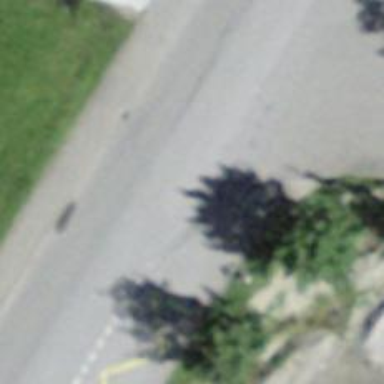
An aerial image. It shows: Bus stop with platform for public transport.